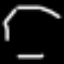
Label: octagon